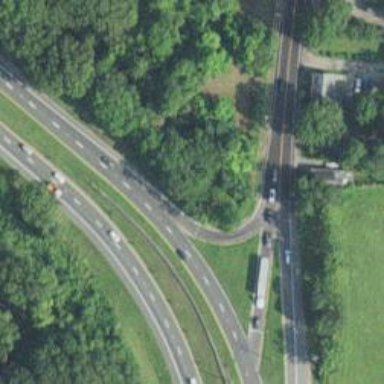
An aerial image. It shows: Trunk link highway with asphalt surface.